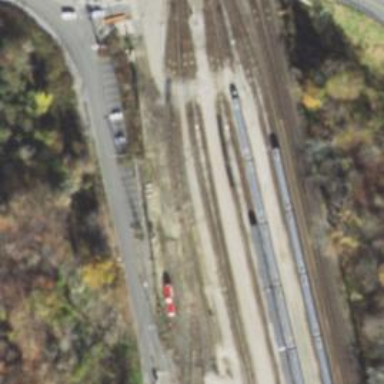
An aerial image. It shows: Electrified railway yard with rails.